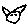
Label: cat